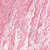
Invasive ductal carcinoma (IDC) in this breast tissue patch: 0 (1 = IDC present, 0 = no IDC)